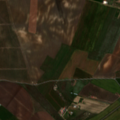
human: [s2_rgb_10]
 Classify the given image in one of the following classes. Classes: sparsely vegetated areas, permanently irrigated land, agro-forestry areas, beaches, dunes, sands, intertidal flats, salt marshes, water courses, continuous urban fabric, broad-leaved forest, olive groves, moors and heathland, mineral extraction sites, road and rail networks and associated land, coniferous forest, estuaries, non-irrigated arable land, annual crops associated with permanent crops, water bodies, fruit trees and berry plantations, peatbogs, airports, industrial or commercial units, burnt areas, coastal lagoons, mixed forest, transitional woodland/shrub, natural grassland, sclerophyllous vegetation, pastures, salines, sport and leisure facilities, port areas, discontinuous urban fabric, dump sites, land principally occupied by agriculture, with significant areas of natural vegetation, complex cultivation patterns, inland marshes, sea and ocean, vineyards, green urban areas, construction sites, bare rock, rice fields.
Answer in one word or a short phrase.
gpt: continuous urban fabric